Interaction volume radius: 5 \u00c5
Interaction volume height: 20 \u00c5
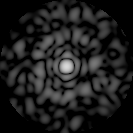
Disorder parameter: 0.8368